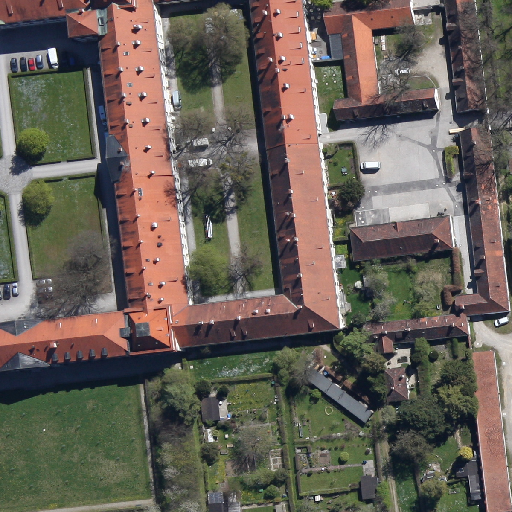
Referring expression: building along the road